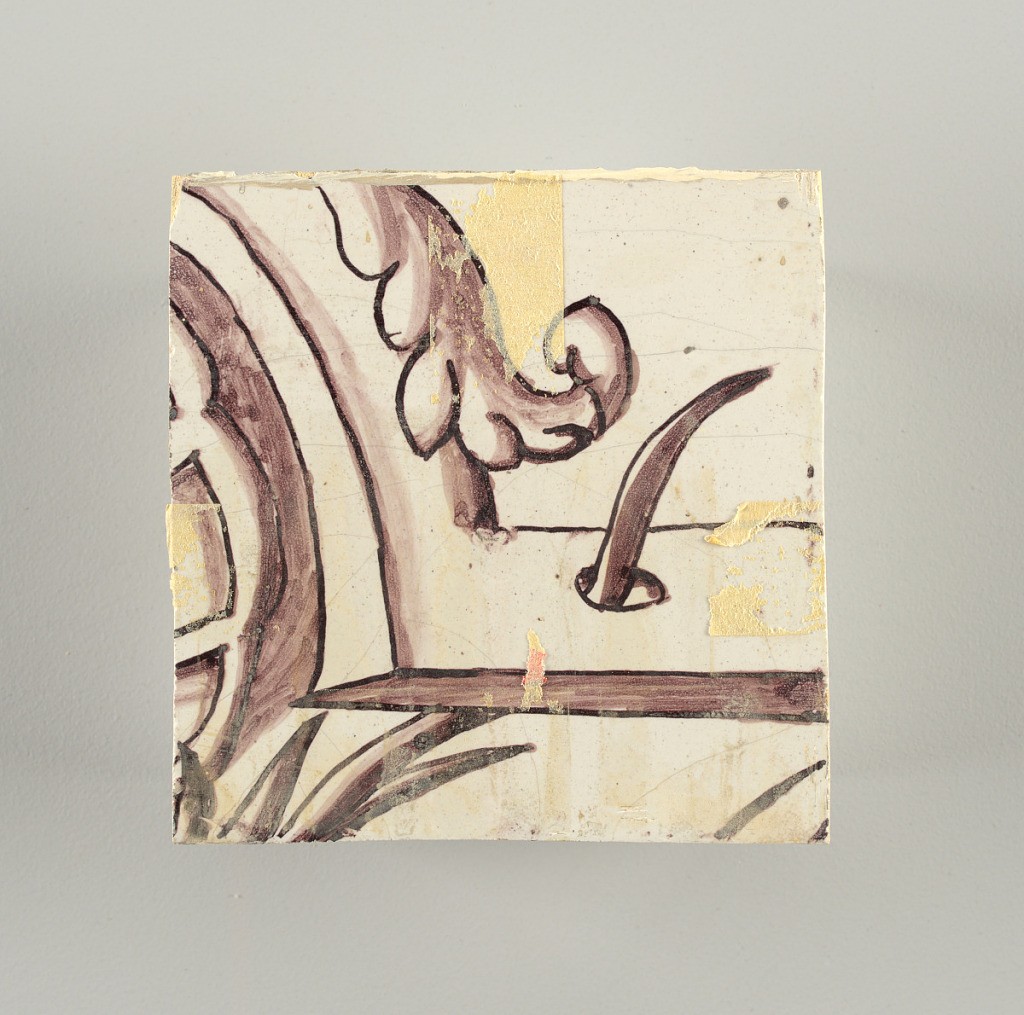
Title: Wall facing
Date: ca. 1725
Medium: tin-glazed earthenware, underglaze
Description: Two vertical rectangles, twenty-three tiles high.  A) Nine tiles wide at top; seven tiles wide at bottom.  B) Ten and one-half tiles wide.

Arabesque design of foliage.  A) with centered figure of Justice under a canopy.  B) with centered urn.